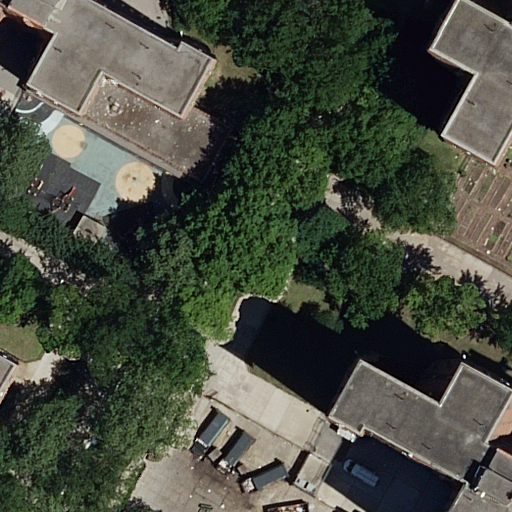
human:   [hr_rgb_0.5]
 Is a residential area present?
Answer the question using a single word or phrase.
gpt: yes

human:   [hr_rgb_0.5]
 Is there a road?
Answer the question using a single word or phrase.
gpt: yes

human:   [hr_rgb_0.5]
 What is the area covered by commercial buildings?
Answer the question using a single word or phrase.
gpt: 0m2

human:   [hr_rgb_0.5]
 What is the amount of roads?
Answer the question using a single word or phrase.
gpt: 5

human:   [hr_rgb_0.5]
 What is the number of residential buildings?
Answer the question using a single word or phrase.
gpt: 4

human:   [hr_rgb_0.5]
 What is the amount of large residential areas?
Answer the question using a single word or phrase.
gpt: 1

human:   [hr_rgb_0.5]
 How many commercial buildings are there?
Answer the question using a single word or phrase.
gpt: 0

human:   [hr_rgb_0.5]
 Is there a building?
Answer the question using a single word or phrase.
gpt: yes

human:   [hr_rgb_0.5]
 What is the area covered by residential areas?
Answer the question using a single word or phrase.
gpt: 10609m2

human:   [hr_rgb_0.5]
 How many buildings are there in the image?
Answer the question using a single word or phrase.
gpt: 4

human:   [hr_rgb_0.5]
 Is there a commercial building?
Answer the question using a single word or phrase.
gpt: no

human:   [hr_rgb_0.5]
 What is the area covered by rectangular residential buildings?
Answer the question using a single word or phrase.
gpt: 108m2

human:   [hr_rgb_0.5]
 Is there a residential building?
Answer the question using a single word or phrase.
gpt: yes

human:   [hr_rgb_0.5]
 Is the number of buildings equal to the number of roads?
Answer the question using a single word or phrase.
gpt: no

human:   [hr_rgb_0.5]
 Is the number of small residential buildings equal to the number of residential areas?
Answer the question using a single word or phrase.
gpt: no

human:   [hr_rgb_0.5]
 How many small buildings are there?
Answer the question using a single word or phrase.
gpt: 0

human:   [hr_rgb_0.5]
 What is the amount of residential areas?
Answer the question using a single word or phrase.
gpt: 1

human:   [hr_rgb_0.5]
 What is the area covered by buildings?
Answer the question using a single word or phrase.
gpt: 1949m2

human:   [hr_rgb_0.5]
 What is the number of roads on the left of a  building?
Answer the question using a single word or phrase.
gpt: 5

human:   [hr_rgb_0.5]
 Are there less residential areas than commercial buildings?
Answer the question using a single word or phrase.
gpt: no

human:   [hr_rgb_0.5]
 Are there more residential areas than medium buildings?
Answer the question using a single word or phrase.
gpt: no

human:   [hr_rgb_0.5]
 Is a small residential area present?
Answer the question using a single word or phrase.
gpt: no

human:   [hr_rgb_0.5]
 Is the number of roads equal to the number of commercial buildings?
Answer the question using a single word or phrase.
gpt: no

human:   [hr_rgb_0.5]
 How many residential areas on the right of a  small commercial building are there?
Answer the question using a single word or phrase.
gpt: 0

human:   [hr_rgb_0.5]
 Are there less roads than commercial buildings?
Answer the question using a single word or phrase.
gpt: no

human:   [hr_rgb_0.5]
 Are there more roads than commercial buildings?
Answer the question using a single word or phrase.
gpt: yes

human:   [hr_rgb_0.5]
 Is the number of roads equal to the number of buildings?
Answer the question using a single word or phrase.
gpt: no

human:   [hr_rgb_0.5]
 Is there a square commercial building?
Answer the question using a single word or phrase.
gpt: no

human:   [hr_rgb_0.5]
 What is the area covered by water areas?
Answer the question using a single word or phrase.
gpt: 0m2

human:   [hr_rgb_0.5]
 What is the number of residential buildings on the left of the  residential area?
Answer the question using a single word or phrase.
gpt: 4

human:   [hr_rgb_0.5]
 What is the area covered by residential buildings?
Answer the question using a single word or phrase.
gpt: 1949m2

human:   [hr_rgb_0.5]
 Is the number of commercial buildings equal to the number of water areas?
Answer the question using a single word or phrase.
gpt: yes

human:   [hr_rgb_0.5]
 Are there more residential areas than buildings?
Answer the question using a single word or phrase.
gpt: no

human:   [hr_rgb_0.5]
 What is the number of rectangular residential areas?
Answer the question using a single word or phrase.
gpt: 1

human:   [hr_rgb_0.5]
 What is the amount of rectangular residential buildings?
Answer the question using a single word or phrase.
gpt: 1

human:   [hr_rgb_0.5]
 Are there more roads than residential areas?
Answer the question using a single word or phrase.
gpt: yes

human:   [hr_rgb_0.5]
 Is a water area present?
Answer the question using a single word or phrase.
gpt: no

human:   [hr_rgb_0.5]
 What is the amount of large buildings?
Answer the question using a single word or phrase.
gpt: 1

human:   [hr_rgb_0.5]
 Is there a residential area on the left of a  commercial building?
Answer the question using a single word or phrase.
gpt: no

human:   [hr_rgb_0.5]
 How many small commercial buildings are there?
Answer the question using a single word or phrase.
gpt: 0

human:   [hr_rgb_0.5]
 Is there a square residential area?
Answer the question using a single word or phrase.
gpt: no

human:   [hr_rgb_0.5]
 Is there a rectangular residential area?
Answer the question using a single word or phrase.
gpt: yes

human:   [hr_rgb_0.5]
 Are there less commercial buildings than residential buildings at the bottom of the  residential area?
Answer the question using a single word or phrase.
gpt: yes

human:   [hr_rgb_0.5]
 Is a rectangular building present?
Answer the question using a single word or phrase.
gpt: yes

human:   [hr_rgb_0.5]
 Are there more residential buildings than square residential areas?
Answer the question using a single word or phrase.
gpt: yes

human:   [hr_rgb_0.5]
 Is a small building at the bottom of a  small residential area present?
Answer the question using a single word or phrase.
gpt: no

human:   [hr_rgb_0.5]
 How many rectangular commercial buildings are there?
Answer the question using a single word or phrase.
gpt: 0

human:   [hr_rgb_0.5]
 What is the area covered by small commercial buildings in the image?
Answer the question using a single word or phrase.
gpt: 0m2

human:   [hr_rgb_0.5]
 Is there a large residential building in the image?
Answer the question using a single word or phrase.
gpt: yes

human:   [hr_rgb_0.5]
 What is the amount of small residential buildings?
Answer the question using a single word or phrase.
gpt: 0

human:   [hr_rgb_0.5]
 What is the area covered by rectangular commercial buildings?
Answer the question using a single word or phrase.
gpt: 0m2

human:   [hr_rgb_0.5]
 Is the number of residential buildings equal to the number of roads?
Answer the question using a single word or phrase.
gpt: no

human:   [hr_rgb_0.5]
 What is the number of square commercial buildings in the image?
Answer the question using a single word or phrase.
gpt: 0

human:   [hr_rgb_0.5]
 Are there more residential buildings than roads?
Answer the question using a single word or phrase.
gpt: no

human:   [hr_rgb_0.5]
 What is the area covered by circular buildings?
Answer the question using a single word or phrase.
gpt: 0m2

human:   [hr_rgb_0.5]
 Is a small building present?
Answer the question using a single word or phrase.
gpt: no

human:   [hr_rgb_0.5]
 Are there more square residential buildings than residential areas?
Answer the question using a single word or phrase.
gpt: no

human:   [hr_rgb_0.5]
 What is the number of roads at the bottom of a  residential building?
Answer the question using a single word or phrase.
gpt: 4

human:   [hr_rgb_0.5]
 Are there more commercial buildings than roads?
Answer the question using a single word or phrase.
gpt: no

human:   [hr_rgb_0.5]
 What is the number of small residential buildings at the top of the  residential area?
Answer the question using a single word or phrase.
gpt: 0

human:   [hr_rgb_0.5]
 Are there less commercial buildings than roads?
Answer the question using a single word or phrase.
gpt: yes

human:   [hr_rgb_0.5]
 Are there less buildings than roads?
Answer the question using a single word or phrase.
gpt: yes

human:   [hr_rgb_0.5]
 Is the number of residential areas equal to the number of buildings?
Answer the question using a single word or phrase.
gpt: no

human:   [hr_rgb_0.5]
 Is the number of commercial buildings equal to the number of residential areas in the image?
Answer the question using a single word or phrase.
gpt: no